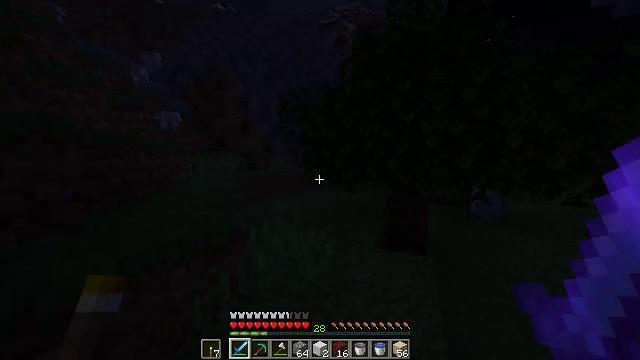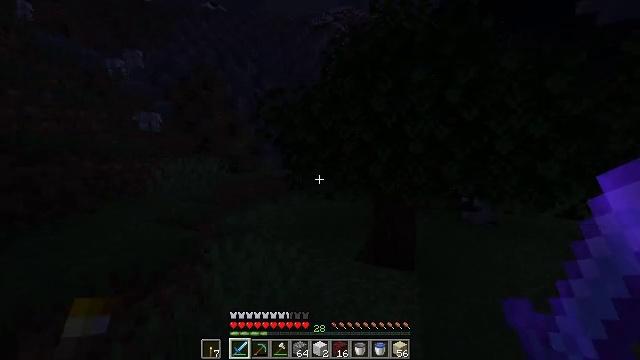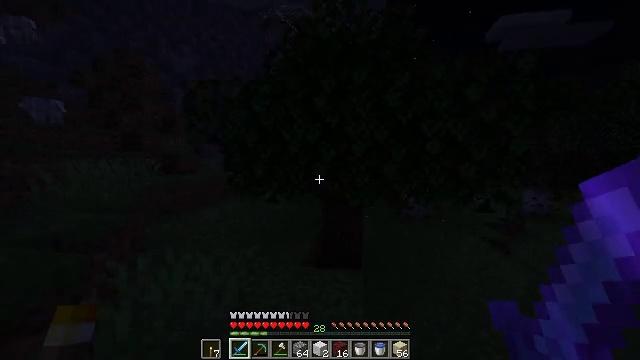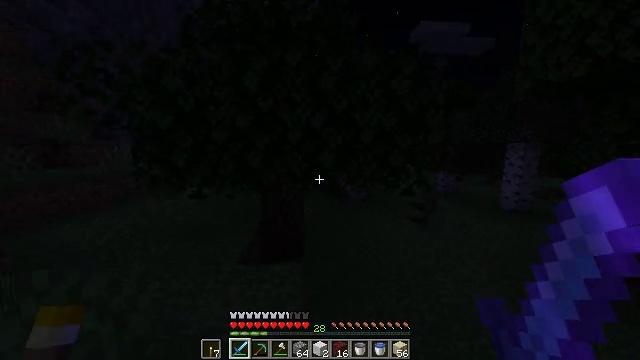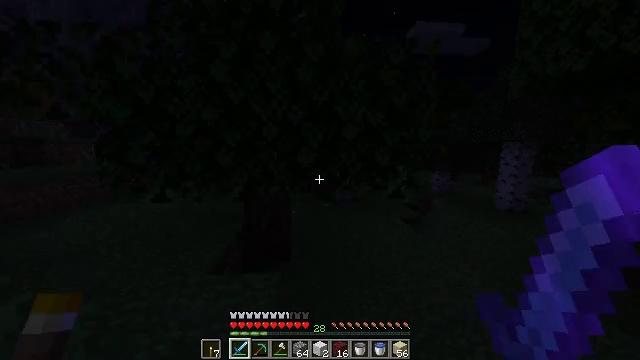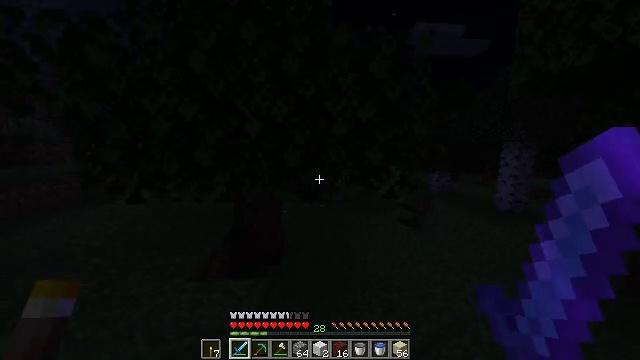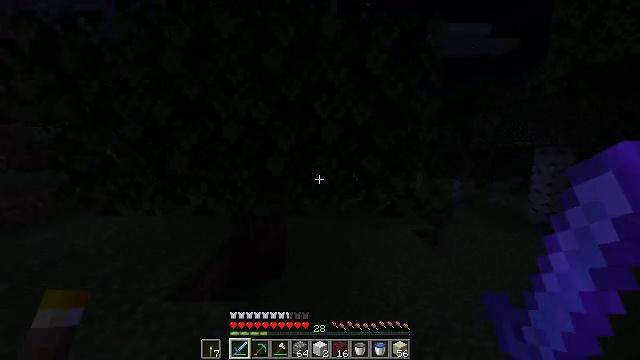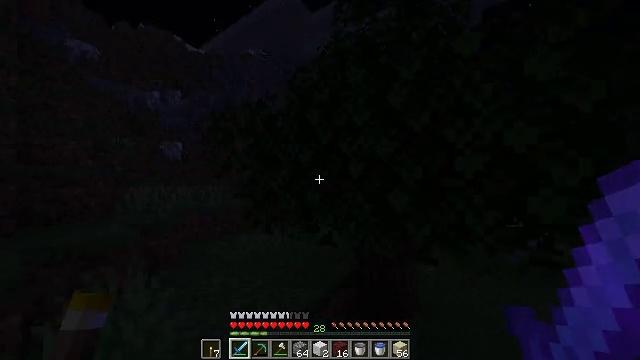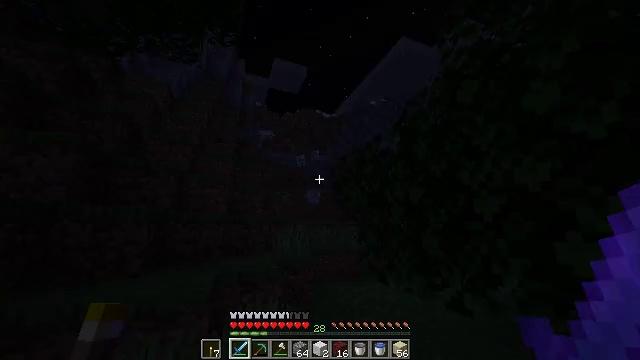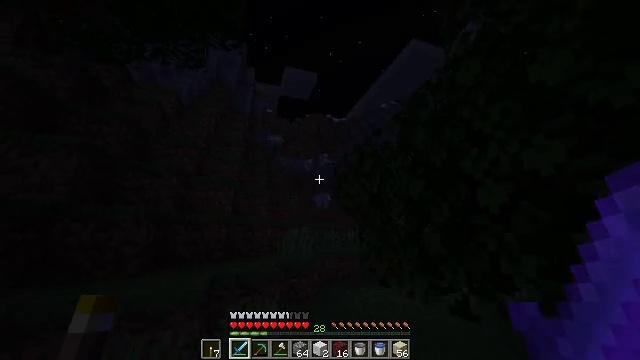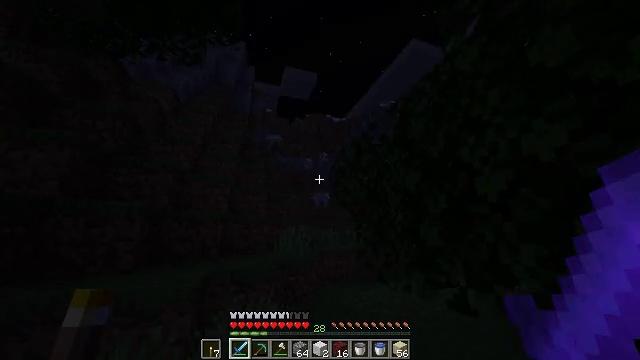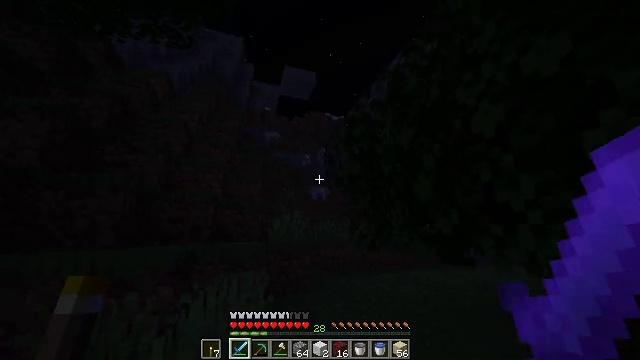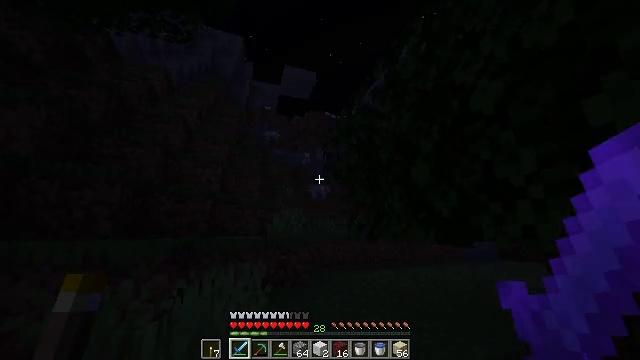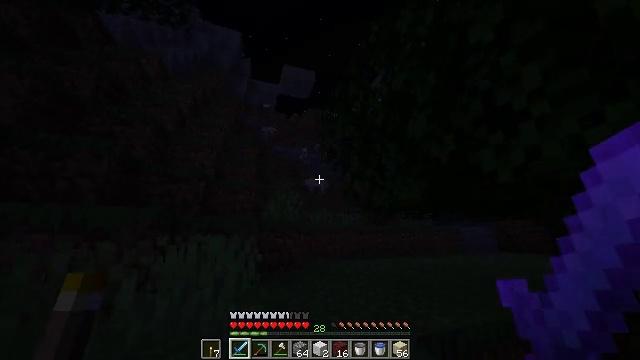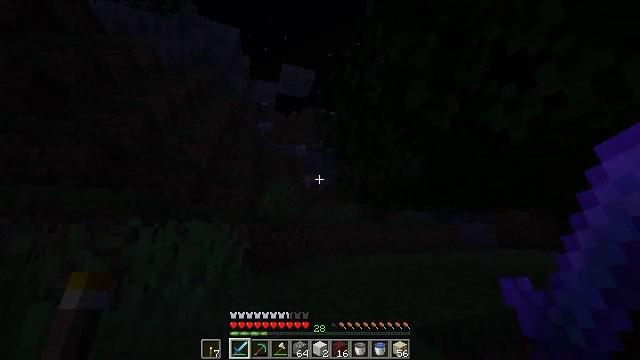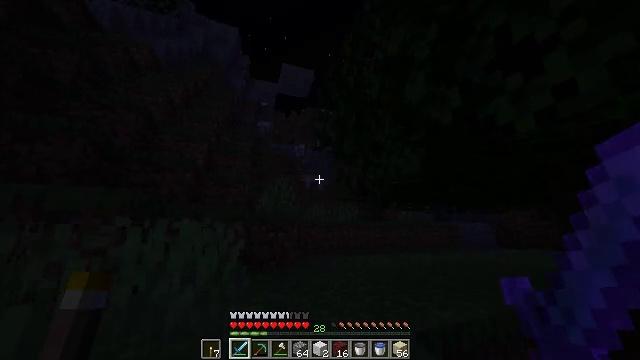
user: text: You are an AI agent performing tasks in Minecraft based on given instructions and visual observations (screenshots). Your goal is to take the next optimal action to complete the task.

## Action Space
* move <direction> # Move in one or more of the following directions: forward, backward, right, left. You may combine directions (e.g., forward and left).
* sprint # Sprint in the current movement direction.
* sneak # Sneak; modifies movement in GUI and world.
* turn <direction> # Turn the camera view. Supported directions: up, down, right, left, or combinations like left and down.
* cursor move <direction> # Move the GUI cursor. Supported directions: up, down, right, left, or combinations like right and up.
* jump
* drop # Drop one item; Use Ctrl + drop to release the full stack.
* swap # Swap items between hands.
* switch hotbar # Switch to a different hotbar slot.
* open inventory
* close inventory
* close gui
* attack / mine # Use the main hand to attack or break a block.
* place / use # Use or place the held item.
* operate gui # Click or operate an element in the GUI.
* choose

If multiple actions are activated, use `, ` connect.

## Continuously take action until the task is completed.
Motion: motion action
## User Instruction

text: Remove a mutton from the inventory.
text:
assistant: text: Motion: move forward and move right, sprint, turn right
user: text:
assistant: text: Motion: move forward and move right, sprint, turn right
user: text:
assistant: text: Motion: move forward and move right, sprint, turn right and down
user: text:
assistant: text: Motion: move forward and move right, sprint
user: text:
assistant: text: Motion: move forward and move right, sprint
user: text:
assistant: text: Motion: move forward and move right, sprint, turn left and up
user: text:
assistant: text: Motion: move forward and move right, sprint, turn left and up
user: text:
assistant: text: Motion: move forward and move right, sprint, turn left and up
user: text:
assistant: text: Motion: move forward, sprint, turn left and up
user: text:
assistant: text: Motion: move forward, sprint
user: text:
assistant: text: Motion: move forward, sprint
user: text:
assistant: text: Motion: move forward, sprint
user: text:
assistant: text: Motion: move forward, sprint
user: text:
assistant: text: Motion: move forward, sprint
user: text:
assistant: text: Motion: move forward, sprint
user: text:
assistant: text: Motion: move forward, sprint
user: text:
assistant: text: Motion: move forward, sprint
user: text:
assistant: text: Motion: move forward, sprint
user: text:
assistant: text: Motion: move forward, sprint
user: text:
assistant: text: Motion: move forward, sprint, turn left and down
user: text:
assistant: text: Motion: move forward and move left, sprint, turn left, jump
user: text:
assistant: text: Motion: move forward and move left, sprint, jump
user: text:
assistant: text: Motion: move forward and move left, sprint, jump
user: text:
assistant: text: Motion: move forward and move left, sprint, jump
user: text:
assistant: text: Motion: move forward and move left, sprint
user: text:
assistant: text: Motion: move forward and move left, sprint
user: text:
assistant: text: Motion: move forward and move left, sprint
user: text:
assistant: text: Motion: move forward and move left, sprint
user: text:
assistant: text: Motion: move forward and move left, sprint
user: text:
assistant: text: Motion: move forward and move left, sprint, turn right